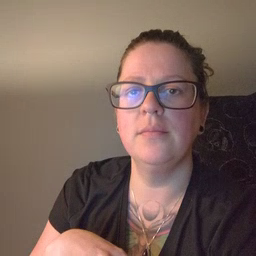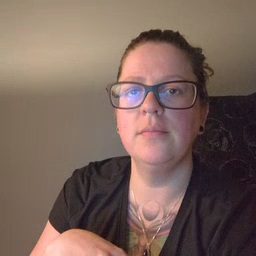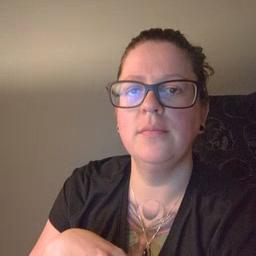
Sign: pool